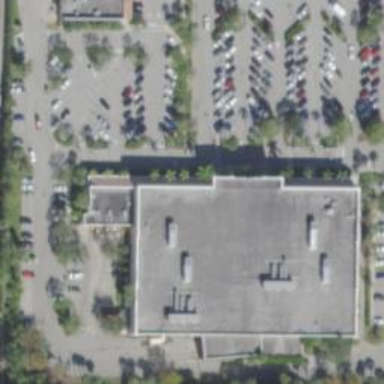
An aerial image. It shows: Supermarket.